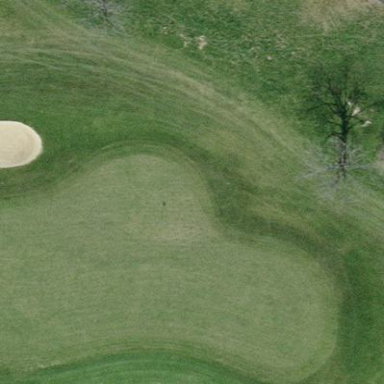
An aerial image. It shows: Golf green.